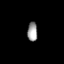
Tissue: lung
Cell type: Epithelial cells
Senescence score: 0.5625
Nuclear area (px): 186
Mean DAPI intensity: 157.812